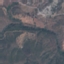
Label: HerbaceousVegetation